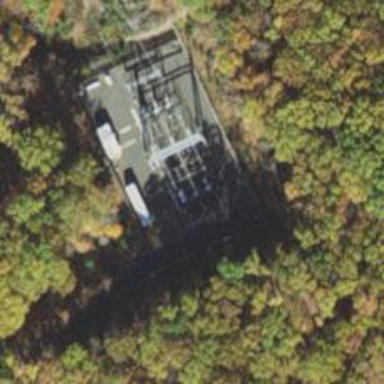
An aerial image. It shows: Switch for power supply.